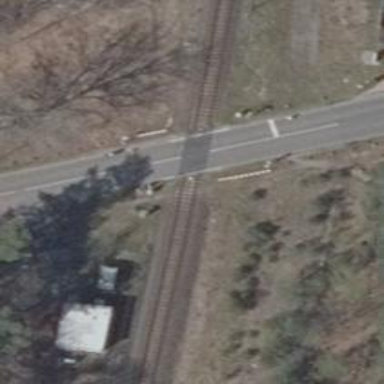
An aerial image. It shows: Level crossing with lights and saltire.